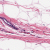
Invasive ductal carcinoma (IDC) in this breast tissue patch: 0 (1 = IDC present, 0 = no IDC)